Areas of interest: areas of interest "Tianjin Binhai New Area Center for Disease Prevention and Control"
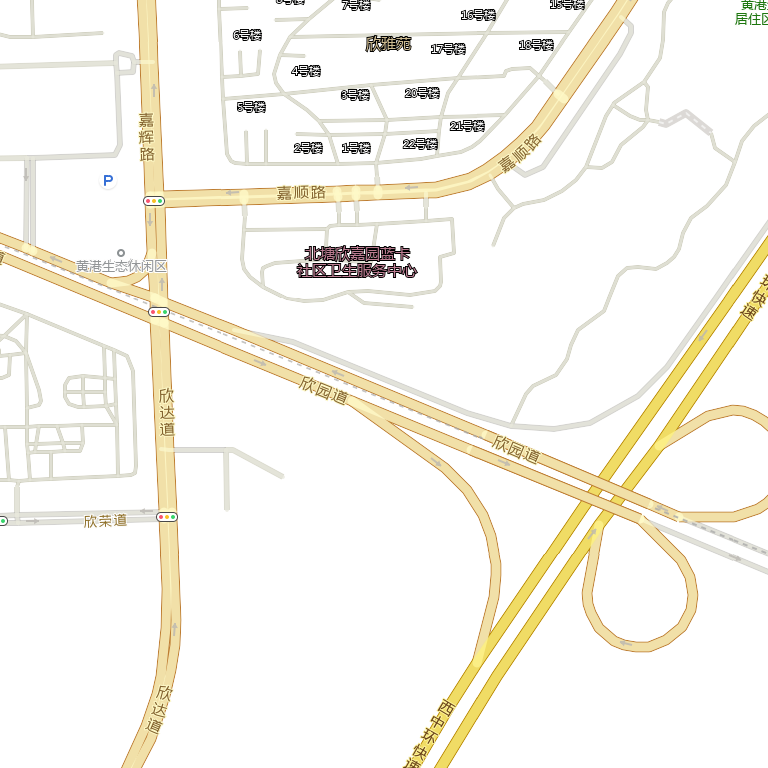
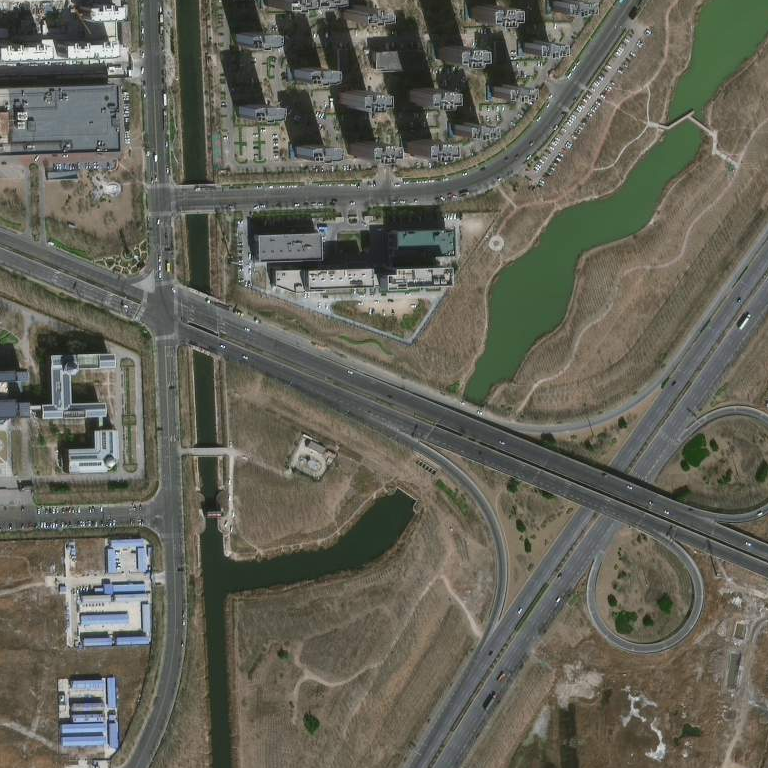